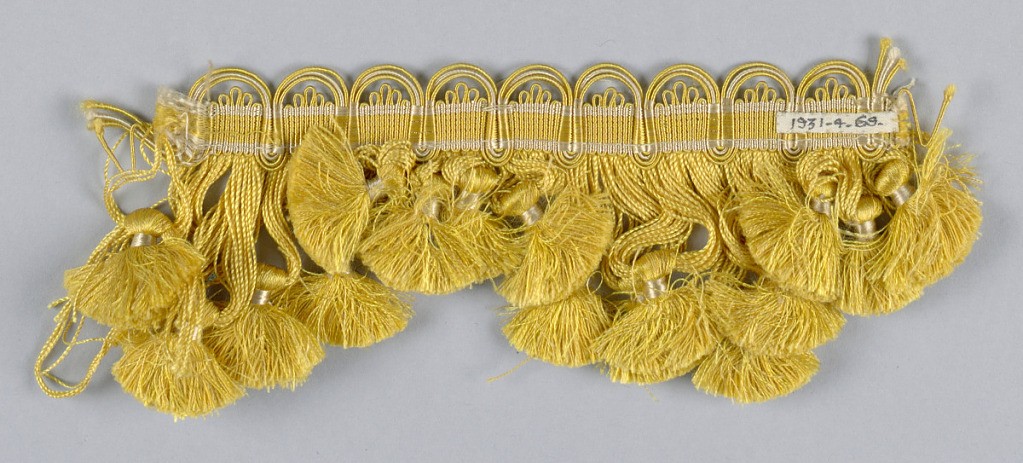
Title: Fringe sample
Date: late 19th century
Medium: silk
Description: Yellow fringe with tasseled ends arranged in scallops. Corded top in yellow and white.